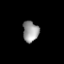
Tissue: lung
Cell type: Epithelial cells
Senescence score: 0.2245
Nuclear area (px): 326
Mean DAPI intensity: 152.62